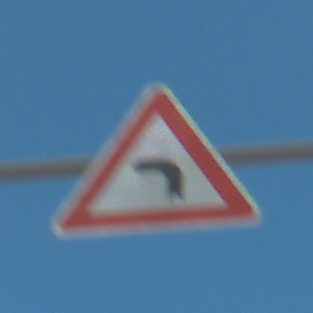
Verkehrszeichen: KurveLinks
Umgebung: Outdoor, Nature
Tageszeit: Midday
Wetter: PartlyCloudy
Licht: Natural
Jahreszeit: NotSpecified
Kontrast: HighContrast